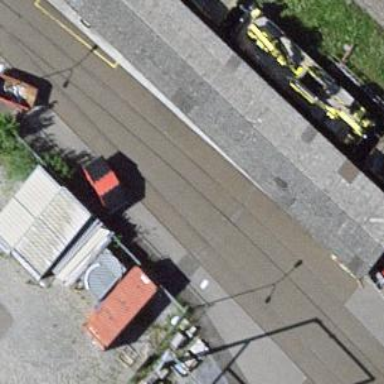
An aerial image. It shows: Single track railway in yard.